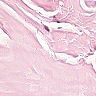
Metastatic tissue present: no